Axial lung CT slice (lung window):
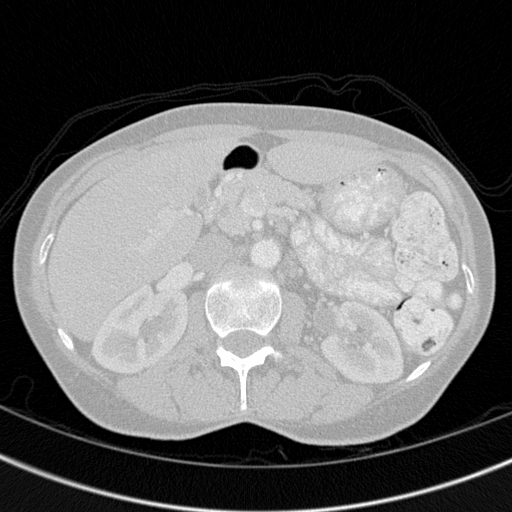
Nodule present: no